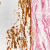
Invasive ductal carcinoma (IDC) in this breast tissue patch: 0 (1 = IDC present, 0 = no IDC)